Interaction volume radius: 5 \u00c5
Interaction volume height: 10 \u00c5
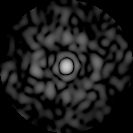
Disorder parameter: 0.7668